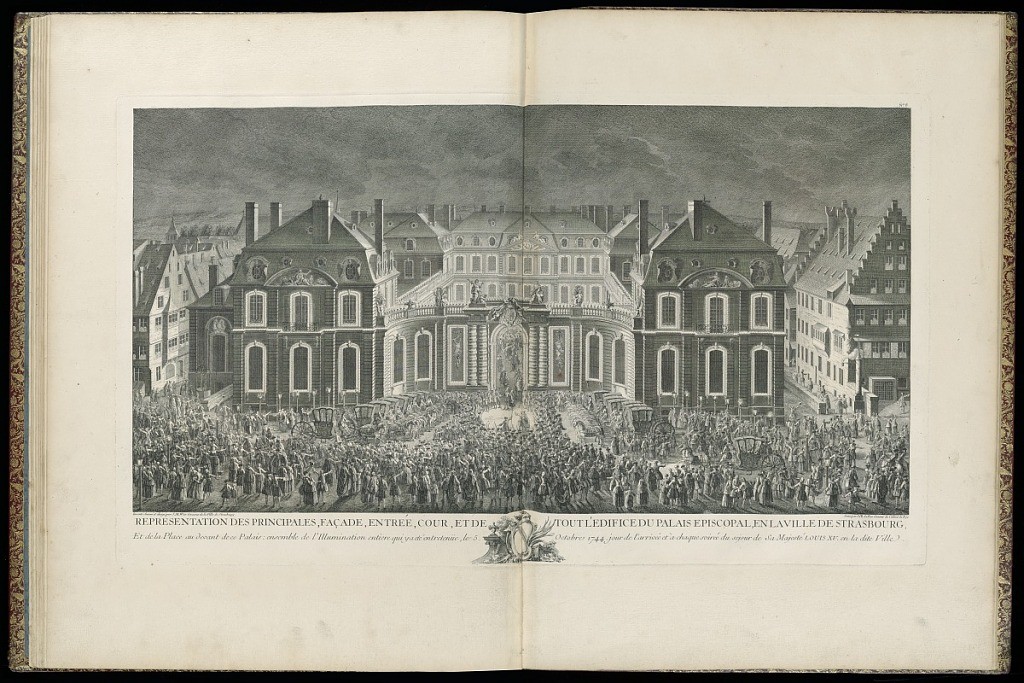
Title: REPRESENTATION DES PRINCIPALES, FAÇADE, ENTRÉE, COUR, ET DE TOUT L’EDIFICE DU PALAIS EPISCOPAL, EN LE VILLE DE STRASBOURG
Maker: Johann Martin Weis, French, 1711 - 1751
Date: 1745
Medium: Etching and engraving on paper
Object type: Print
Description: An evening view of the illuminated exterior of the Episcopal Palace of Strasbourg, with crowds of people and carriages in the streets and courtyard. The plate is titled, signed, numbered, and features the Strasbourg coat of arms